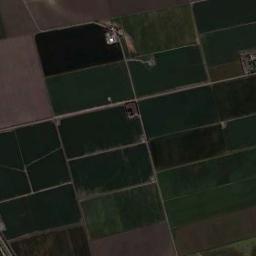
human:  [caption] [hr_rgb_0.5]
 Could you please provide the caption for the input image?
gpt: There are many rectangular farmlands of different shades .

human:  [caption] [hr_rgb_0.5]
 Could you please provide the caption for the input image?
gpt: Many neatly arranged dark green, light green and brown mixed sized rectangular farm fields .

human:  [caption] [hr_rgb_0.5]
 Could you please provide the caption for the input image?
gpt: There are some deep green and bare rectangular farmland .

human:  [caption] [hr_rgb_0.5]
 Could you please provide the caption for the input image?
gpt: Some green rectangular farmlands are neatly arranged on the ground .

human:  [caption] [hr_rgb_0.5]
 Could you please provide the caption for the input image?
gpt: There are some green and brown rectangular farmlands .